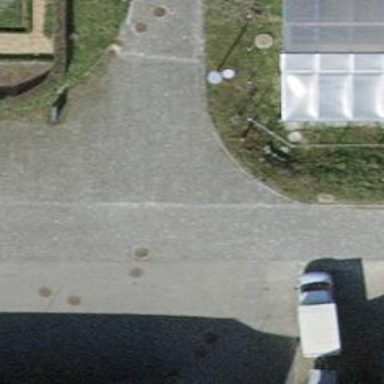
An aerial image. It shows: Driveway with surface of sett.